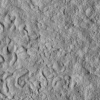
Atmospheric dust classification: not_dusty